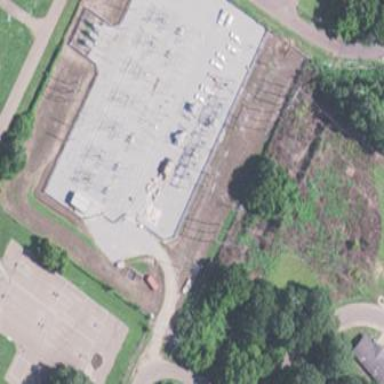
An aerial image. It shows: Outdoor power substation with fence surrounding it. The substation operates at the transmission level.